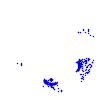
Particle: kaon